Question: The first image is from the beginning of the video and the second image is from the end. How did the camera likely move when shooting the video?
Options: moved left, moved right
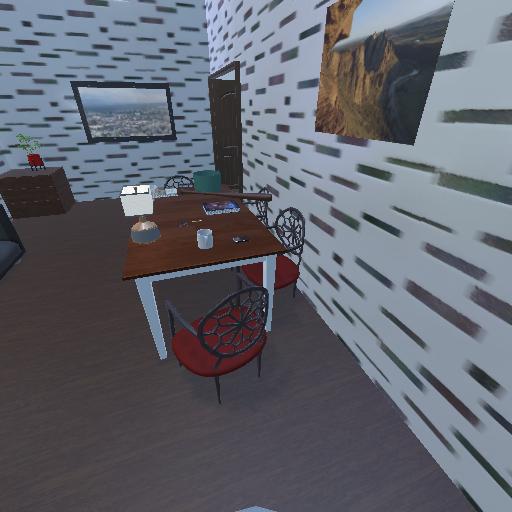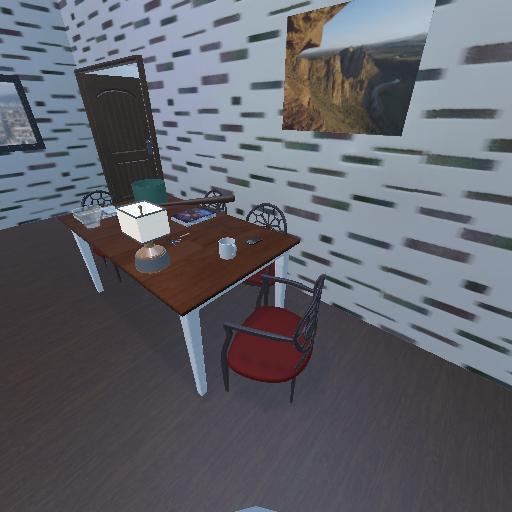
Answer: moved left